You are looking at the unprocessed time series of a bearing vibration snapshot. Based on the visible evidence, which condition applies: normal, inner_race, outer_race, ball?
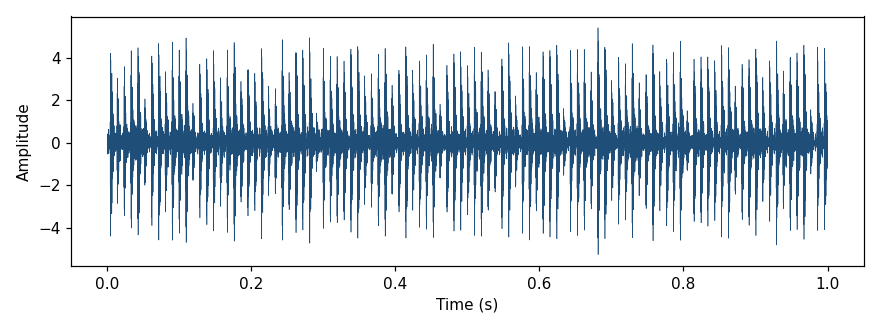
Answer: outer_race